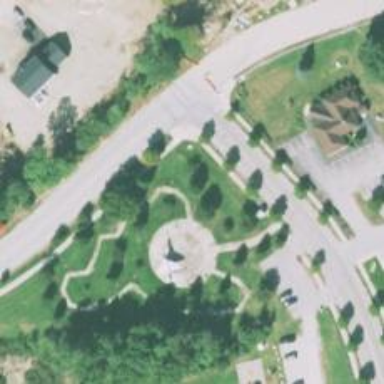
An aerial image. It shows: Memorial site with historic significance.